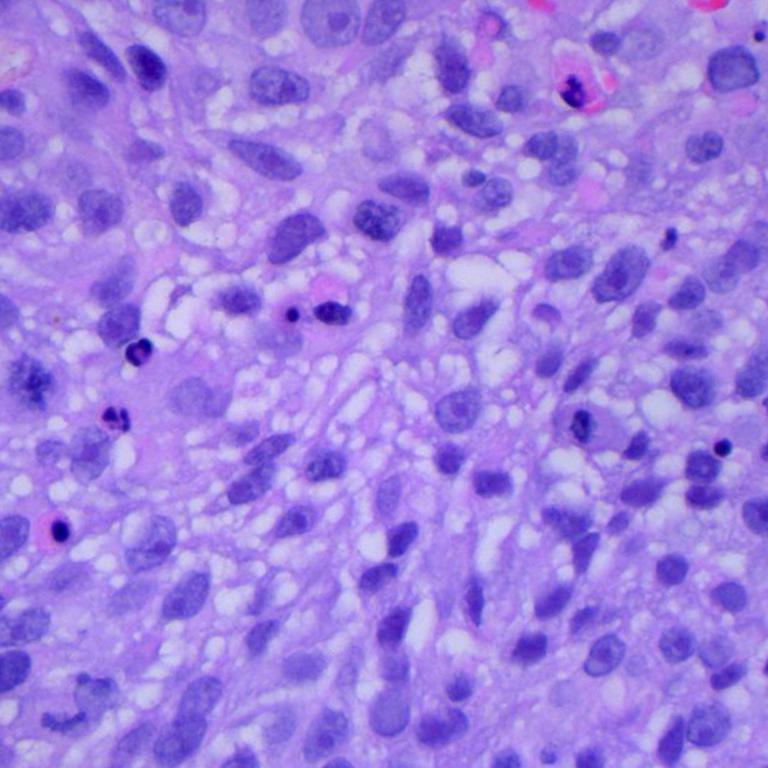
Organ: lung
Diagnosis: squamous carcinomas